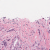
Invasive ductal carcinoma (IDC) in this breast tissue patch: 1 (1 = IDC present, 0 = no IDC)